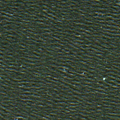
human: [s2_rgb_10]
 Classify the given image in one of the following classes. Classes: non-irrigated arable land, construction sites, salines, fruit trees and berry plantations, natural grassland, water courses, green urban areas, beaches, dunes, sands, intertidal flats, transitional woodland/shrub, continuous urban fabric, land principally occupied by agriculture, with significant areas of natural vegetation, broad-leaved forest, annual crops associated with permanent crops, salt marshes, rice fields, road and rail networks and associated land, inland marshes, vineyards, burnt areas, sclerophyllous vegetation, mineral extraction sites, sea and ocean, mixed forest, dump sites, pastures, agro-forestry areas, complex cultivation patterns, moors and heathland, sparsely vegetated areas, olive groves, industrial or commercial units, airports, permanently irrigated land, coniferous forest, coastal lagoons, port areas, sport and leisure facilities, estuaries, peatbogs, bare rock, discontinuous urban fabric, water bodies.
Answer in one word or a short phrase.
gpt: sea and ocean